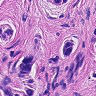
Metastatic tissue present: yes